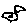
Label: bird